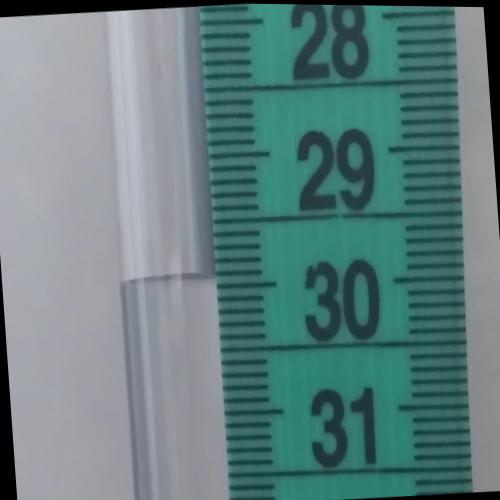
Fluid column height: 29.9 cm